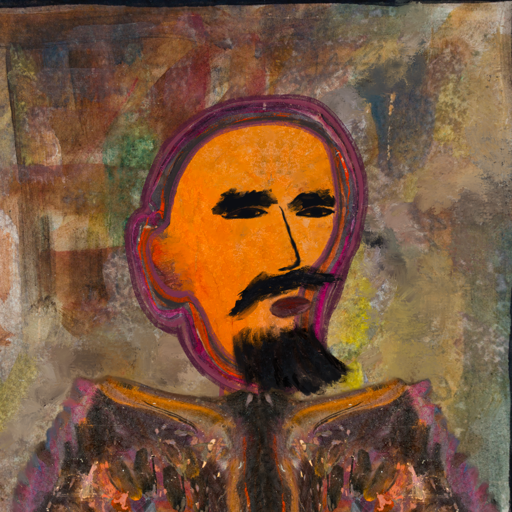
Background: Mosgoul, Head And Neck Side: Hypocrite_w_Hair, Face Side: Mosgoul, Bust: Gypsy_Queen, Hair Side: Blank, Head Accessory: Blank, Second Necklace: Blank, Necklace: Blank, Baby: Blank